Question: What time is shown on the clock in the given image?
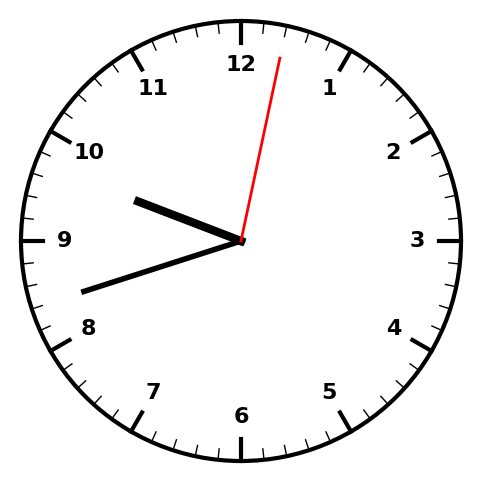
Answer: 09:42:02